Field crop: maize
Growth stage: 2
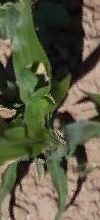
Species: maize